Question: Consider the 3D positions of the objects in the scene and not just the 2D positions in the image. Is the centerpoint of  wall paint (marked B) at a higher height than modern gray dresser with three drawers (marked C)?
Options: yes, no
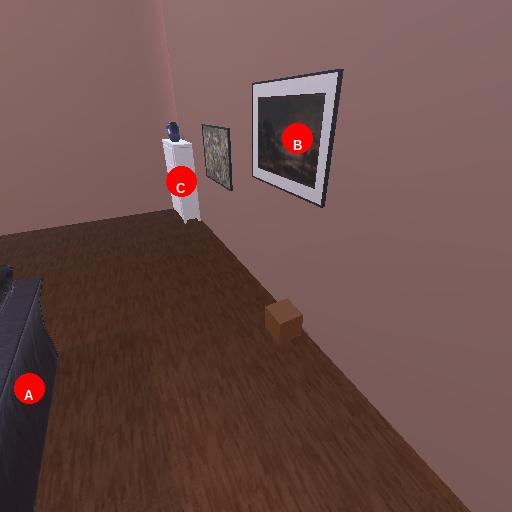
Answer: yes